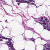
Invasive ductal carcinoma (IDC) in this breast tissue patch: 1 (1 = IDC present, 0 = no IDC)